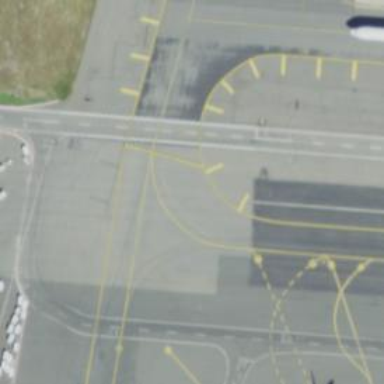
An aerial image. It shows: Image of taxiway at airport.